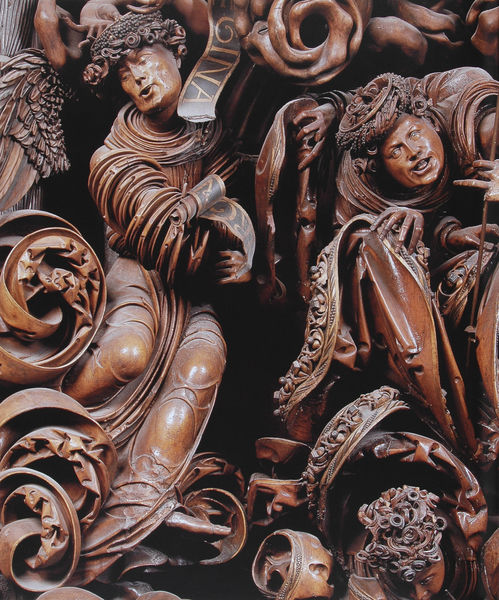
Titel: Hochaltar aus der Abteikirche Zwettl, Mittelschrein, Himmelfahrt Mariens (Detail)
Künstler: Meister von Zwettl
Standort: Adamov (Adamsthal)
Institution: Pfarrkirche St. Barbara
Schlagwörter: flügel, hand, körper, mann, schatten, umhang, menschen, ausschnitt, bewegung, braun, geschwungen, haar, holz, hut, köpfe, licht, mund, männer, ornament, gesichter, arm, arme, band, bibel, falten, geschichte, gesicht, gesten, hände, kirche, figur, gewand, haare, kutte, mantel, gewänder, personen, saum, krone, locken, engel, ranken, skulptur, statue, beine, relief, schrift, figuren, wein, münder, detail, faltenwurf, foto, fotografie, photographie, ringe, kloster, religion, dom, wurzel, kniee, text, buchstaben, kreise, kranz, altar, kathedrale, schnitzerei, photo, ornamental, fragment, heiligenschein, skulpturen, voluten, farbfoto, expressiv, kapelle, mönch, heilige, gefasst, turban, holzfarben, geschnitzt, schnitzwerk, pater, basilika, tonsur, latein, spruchband, retabel, schnitzaltar, schriftband, geand, bohrung, altarretabel, riemenschneider, holzschnitzerei, schnitzalatr, ungefasst, bildschnitzerei, singend, fugur, borhung, bohrungen, beibn